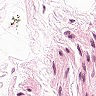
Metastatic tissue present: no